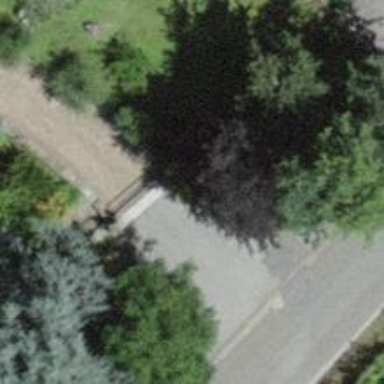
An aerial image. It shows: Gate.